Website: lowes
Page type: billing-address
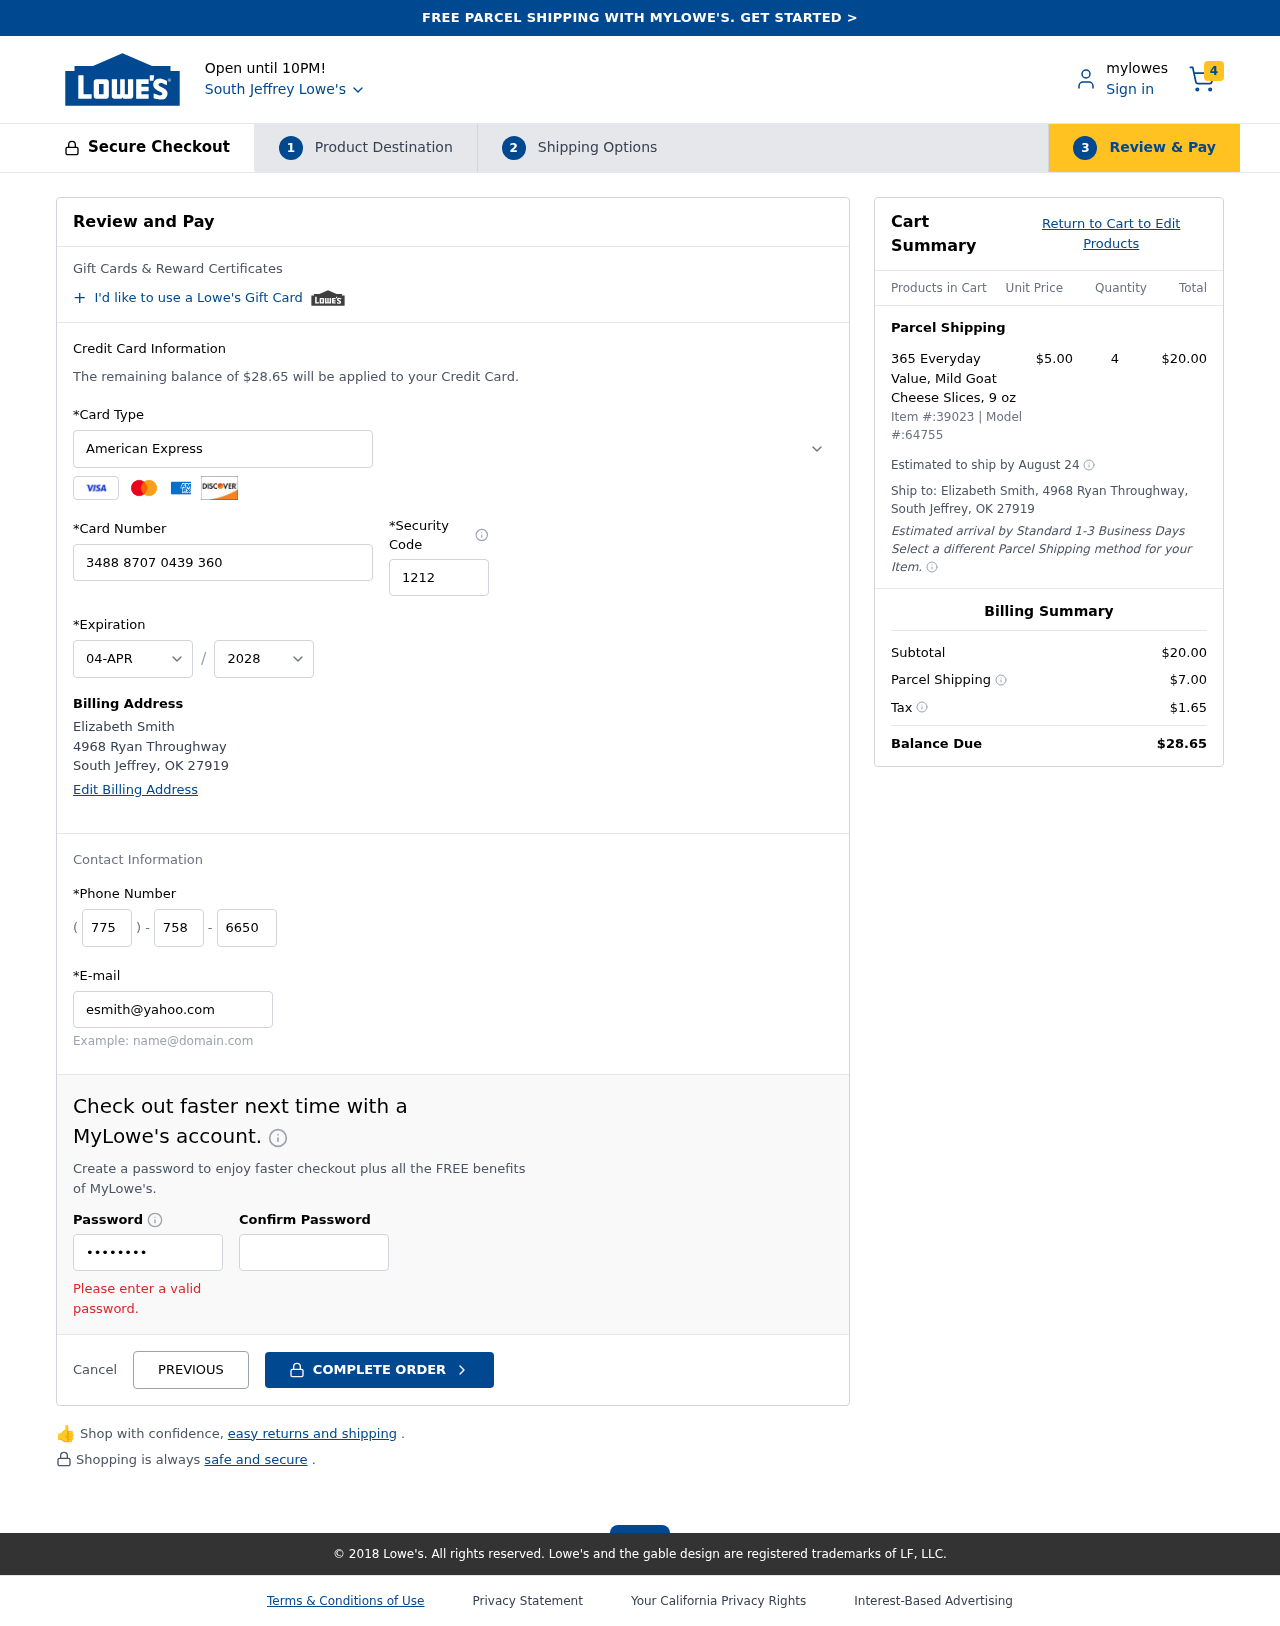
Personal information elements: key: PII_CARD_CVV
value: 1212
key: PII_CARD_EXPIRY_MONTH
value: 04
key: PII_CARD_EXPIRY_YEAR
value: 28
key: PII_CARD_NUMBER
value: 3488 8707 0439 360
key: PII_CARD_TYPE
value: American Express
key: PII_CITY
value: South Jeffrey
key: PII_CITY_STATE_ZIP
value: South Jeffrey, OK 27919
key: PII_EMAIL
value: esmith@yahoo.com
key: PII_FULLNAME
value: Elizabeth Smith
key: PII_PHONE_AREA
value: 775
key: PII_PHONE_PREFIX
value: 758
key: PII_PHONE_SUFFIX
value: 6650
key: PII_STREET
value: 4968 Ryan Throughway
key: PII_FULLNAME2
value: Elizabeth Smith
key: PII_STREET2
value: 4968 Ryan Throughway
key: PII_CITY_STATE_ZIP2
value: South Jeffrey, OK 27919
Product elements: key: PRODUCT1_NAME
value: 365 Everyday Value, Mild Goat Cheese Slices, 9 oz
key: PRODUCT1_PRICE
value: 5
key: PRODUCT1_QUANTITY
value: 4
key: PRODUCT_ITEM_NUMBER
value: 39023
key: PRODUCT_MODEL_NUMBER
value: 64755
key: PRODUCT1_LINE_TOTAL
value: $20.00
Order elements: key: ORDER_NUM_ITEMS
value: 4
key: ORDER_TOTAL
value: $28.65
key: ORDER_SHIPPING_DATE
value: August 24
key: ORDER_SUBTOTAL
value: $20.00
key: ORDER_SHIPPING_COST
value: $7.00
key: ORDER_TAX
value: $1.65